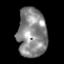
Tissue: skin
Cell type: Epithelial cells
Senescence score: 0.2459
Nuclear area (px): 1398
Mean DAPI intensity: 136.977